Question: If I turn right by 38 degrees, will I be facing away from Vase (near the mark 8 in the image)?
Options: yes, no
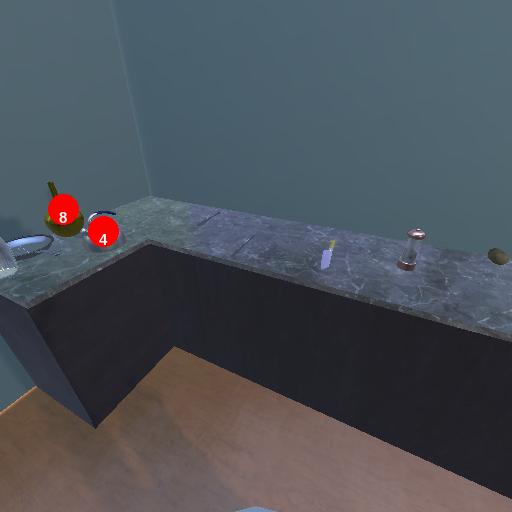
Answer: yes